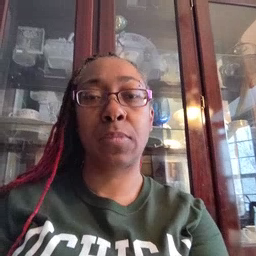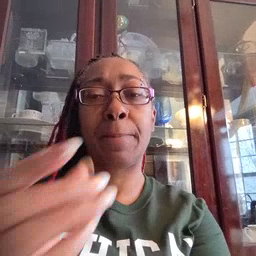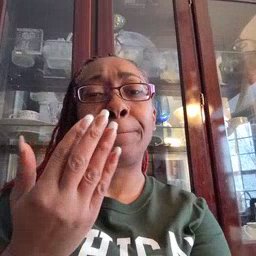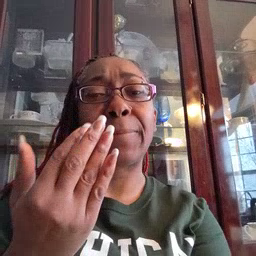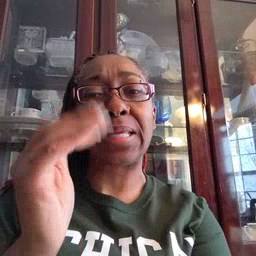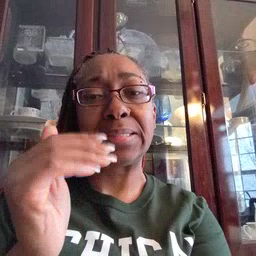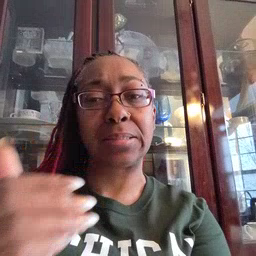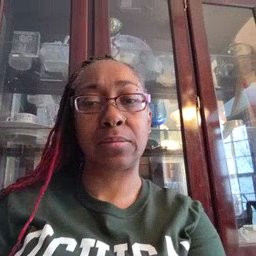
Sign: mitten